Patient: sex M, age 19
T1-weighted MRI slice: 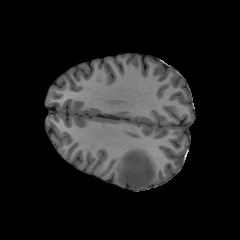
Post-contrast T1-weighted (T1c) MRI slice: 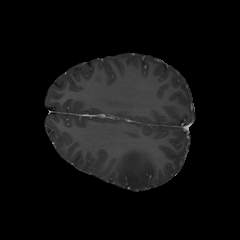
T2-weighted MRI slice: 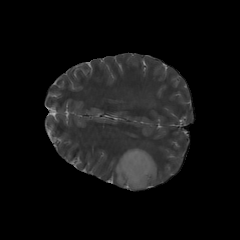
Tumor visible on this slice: yes
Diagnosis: Oligodendroglioma, IDH-mutant, 1p/19q-codeleted
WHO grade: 3